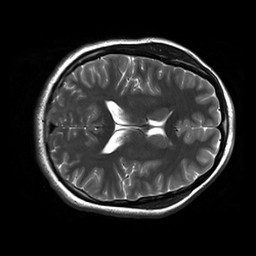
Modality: T2w
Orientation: axial
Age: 27
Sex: female
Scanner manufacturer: siemens
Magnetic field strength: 3 T
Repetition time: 8.53 s
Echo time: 0.091 s